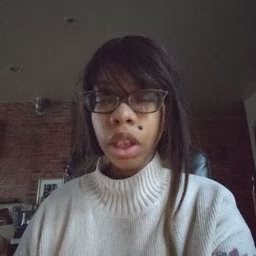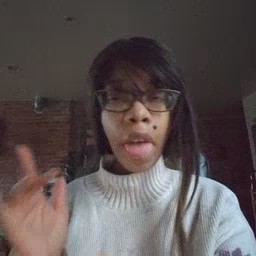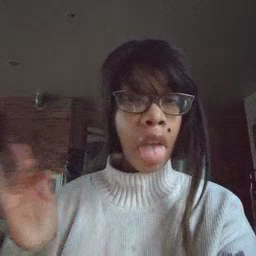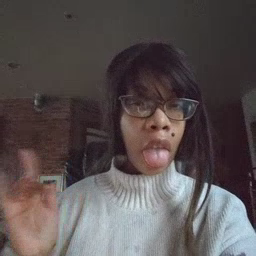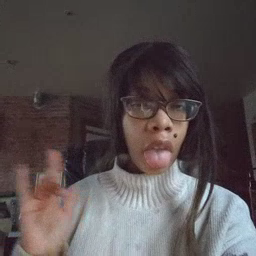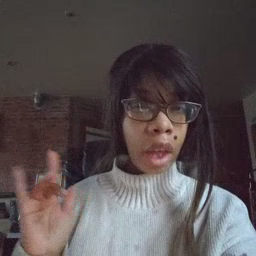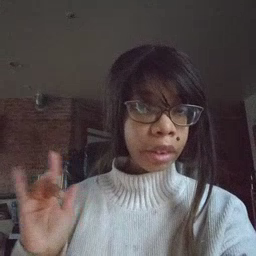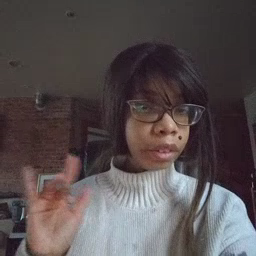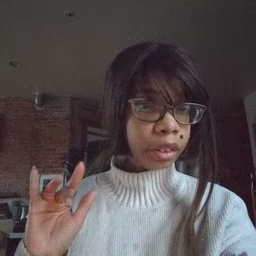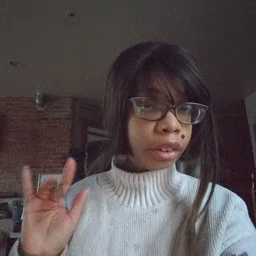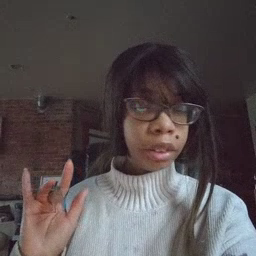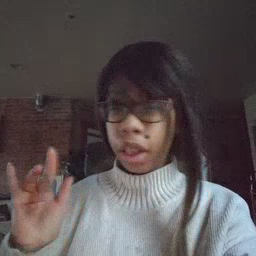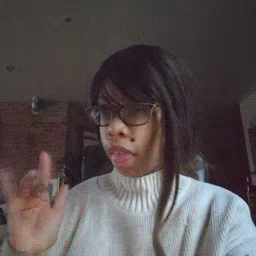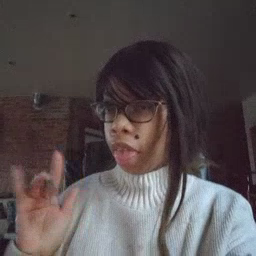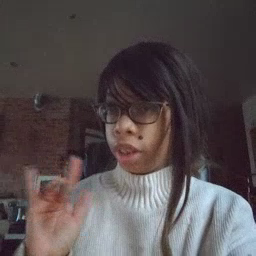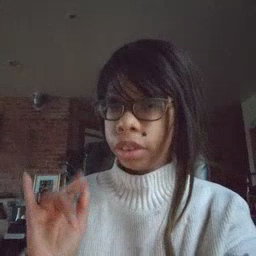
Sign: yucky